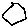
Label: hexagon